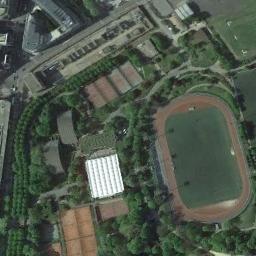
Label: ground_track_field